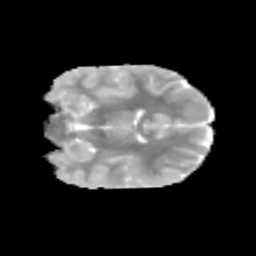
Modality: MD
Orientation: coronal
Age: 11
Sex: female
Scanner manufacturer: siemens
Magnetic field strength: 3 T
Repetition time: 3.8 s
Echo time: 0.07 s